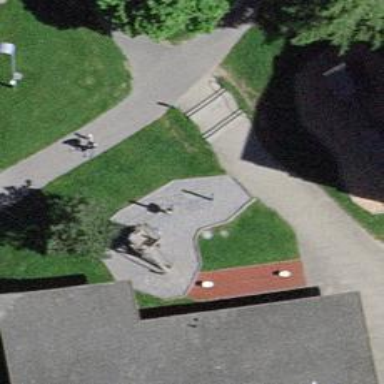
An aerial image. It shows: Playground area for leisure land.